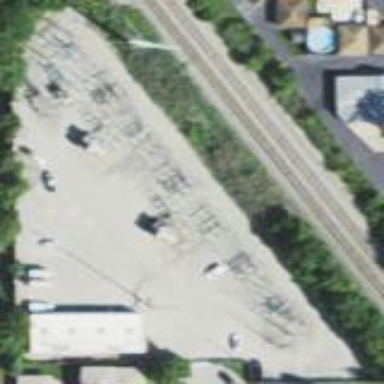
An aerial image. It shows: Power substation.